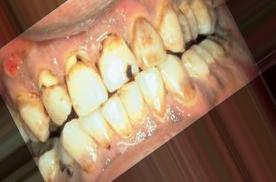
Condition: Tooth Discoloration